Question: ## Edit: I went with the route of using FlaUI. I have updated the tag on this question to include it and also posted my solution as the answer.
I'm writing some integration tests for an app that monitors certain windows forms apps to see if those apps are running or crashed.
One of the requirements is to identify if it's showing window or window and act accordingly.
For eg:

To mock the case where an window is showing, I created a test app (as shown above) with a button that would show some window when clicked.
This is how my test looks like:
'''
[Fact]
public async Task Can_Identify_An_Information_Window()
{
//ARRANGE
// My service that will start the app:
await _myUIAutomationService.StartAppAsync("PathToMyTestApp");
//Find the app window
var appProcess = Process.GetProcessesByName("MyTestApp'sProcessName")[0];
var appWindow = AutomationElement.FromHandle(appProcess.MainWindowHandle);
//Find the buttons on the app window:
var buttons = appWindow.FindAll(TreeScope.Children, new PropertyCondition(AutomationElement.ControlTypeProperty, ControlType.Button));
//Grab the button that will show the information window and click it to show the information window:
foreach (AutomationElement button in buttons)
{
if (button.Current.Name == "Open Info Window")
{
// click it to open the information window:
var invoke = (InvokePattern)button.GetCurrentPattern(InvokePattern.Pattern);
invoke.Invoke();
}
}
//ACT
// My service that will get the status of the app including the windows it's showing:
var appstatus = await _myUIAutomationService.GetAppStatusAsync("MyTestApp'sName");
var informationWindow = appstatus.InformationWindows[0];
//ASSERT
Assert.NotNull(informationWindow);
}
'''
My issue with this test is that I cannot get past the 'invoke.Invoke();' line until I manually click "OK" on the information window that's showing.
I even tried the route of attaching the event handler to the button to handle this, but that didn't work out as I could never get into that 'OnInvoked' handler method:
'''
Automation.AddAutomationEventHandler(InvokePattern.InvokedEvent,
button,
TreeScope.Element,
OnInvoked);
// Handler for information window showing button invoke event:
private void OnInvoked(object Sender, AutomationEventArgs E)
{
// The control never reaches here.
}
'''
I just need this test to be automatic without manual intervention.
Any help/ direction would be greatly appreciated.
Thanks!
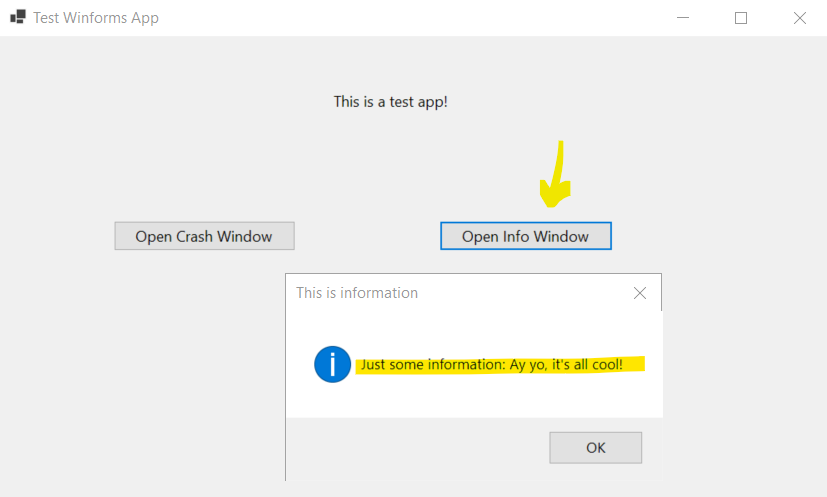
Answer: I tried the way @stuartd suggested in the comment, but unfortunately that didn't work out as I ran into the same issue of not going anywhere when the '.Invoke()' method is (called until manual intervention is made).
So I looked into this awesome nuget package called <URL> by and things went pretty smooth afterwards.
<URL>
This is how my test looks now:
'''
using FlaUI.UIA3;
using FlaUI.Core.AutomationElements;
[Fact]
public async Task Can_Identify_An_Information_Window_Async()
{
//ARRANGE
// My service that will start the app:
await _myUIAutomationService.StartAppAsync("PathToMyTestApp");
//Create FLA UI core application (i.e. myApp) from the Process object (i.e. appProcess).
var appProcess = Process.GetProcessesByName("MyTestApp'sProcessName")[0];
var myApp = new FlaUI.Core.Application(appProcess);
using (var automation = new UIA3Automation())
{
var window = myApp.GetMainWindow(automation);
window.WaitUntilClickable(TimeSpan.FromSeconds(2)); //Wait with a timeout duration of 2 seconds.
//Find the button
var myBtn = window.FindFirstDescendant(cf => cf.ByText("Open Info Window"));
myBtn.Click(true); // This will show the information window. The true flag show the mouse pointer actually finding the button and clicking it. It's very COOL!
//ACT
//Get the status
var appstatus = await _myUIAutomationService.GetAppStatusAsync("MyTestApp'sName");
var informationWindow = appstatus.InformationWindows[0];
//ASSERT
Assert.NotNull(informationWindow);
}
}
'''